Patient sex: M
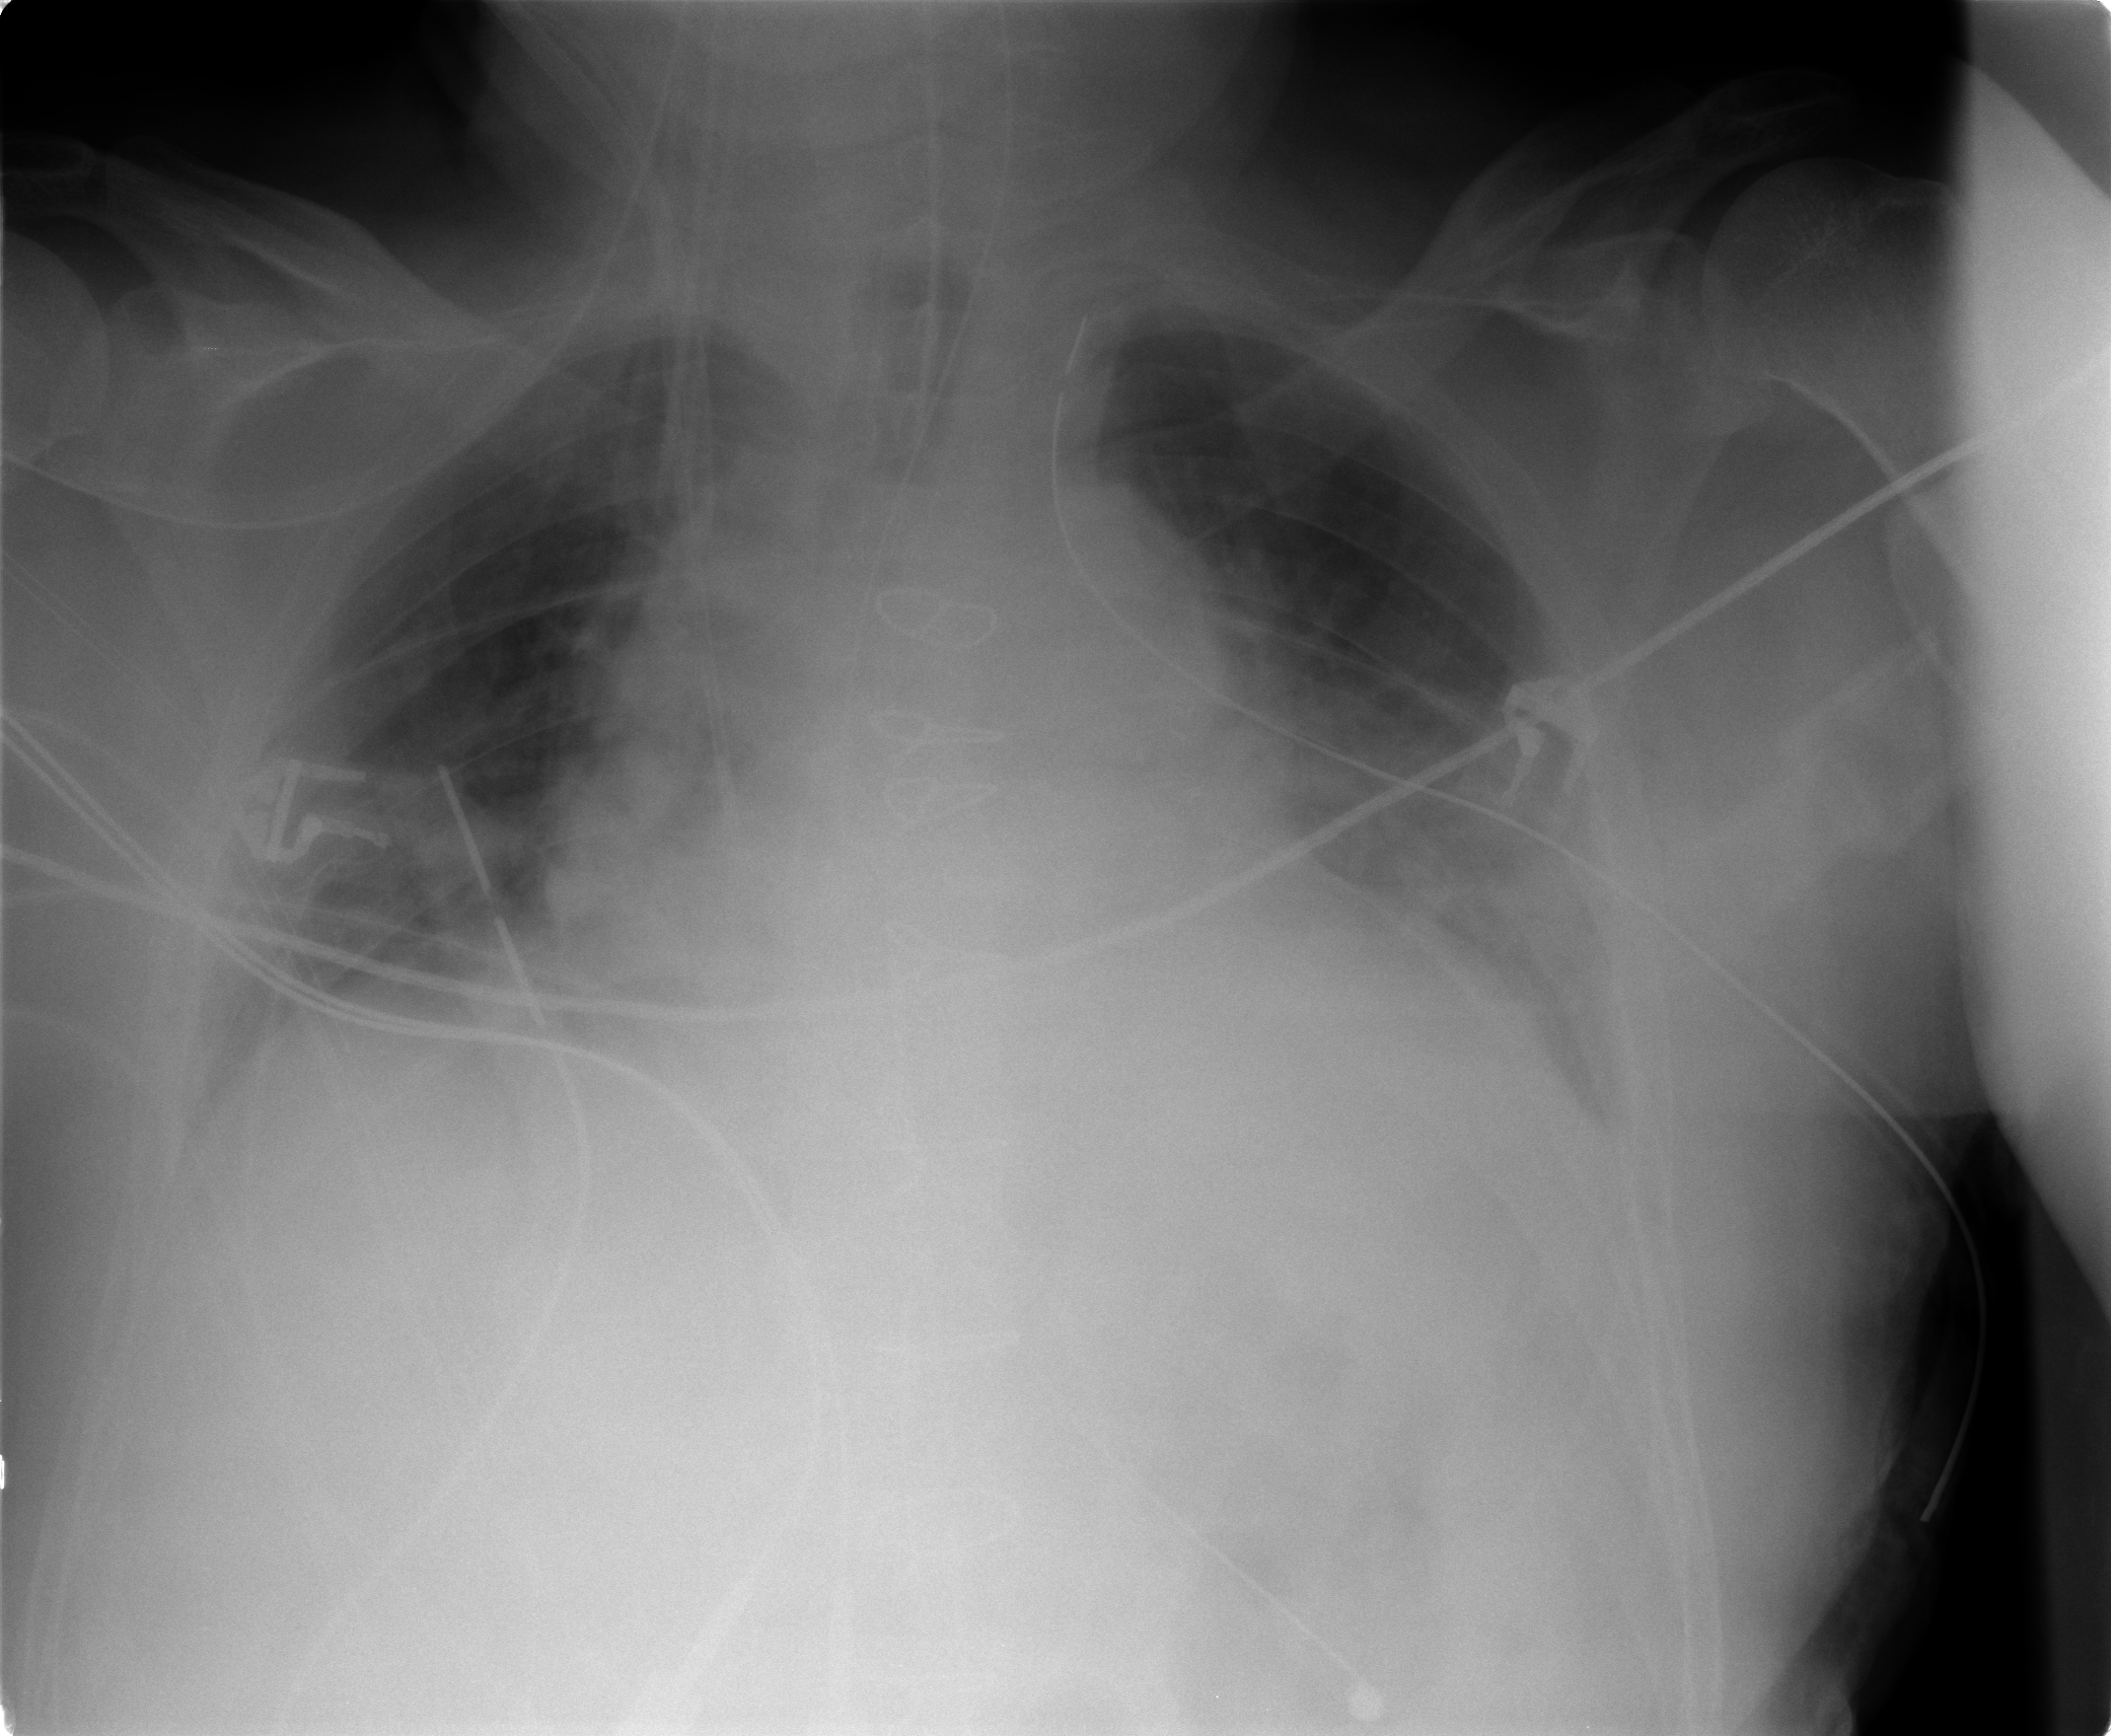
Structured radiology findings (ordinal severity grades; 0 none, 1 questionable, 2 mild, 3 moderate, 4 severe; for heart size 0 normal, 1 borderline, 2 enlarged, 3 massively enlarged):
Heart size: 0
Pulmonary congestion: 1
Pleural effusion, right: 0
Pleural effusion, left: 1
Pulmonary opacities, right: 0
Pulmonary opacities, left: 0
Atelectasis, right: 2
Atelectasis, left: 2